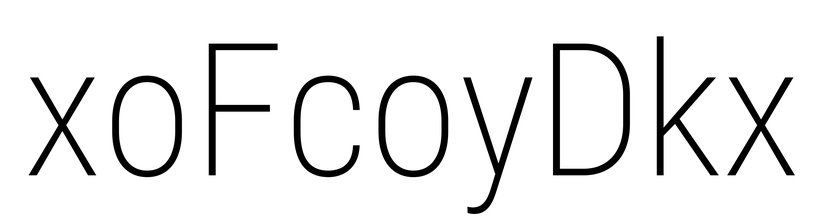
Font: Roboto_Condensed_ExtraLight